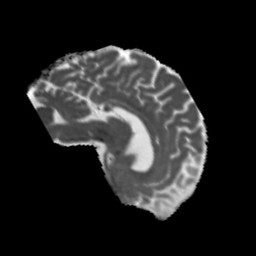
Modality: MD
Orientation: sagittal
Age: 43
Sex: male
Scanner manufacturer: siemens
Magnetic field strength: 3 T
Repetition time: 5.47 s
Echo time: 0.0854 s